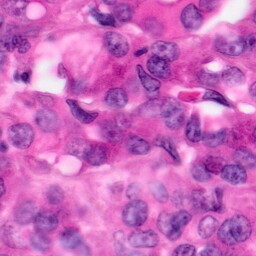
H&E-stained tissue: Pancreatic